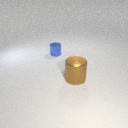
small blue metal cylinder behind large brown metal cylinder